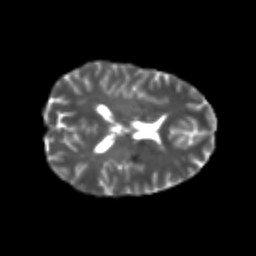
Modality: T2w
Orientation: axial
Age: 26
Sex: female
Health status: healthy
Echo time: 0.074 s